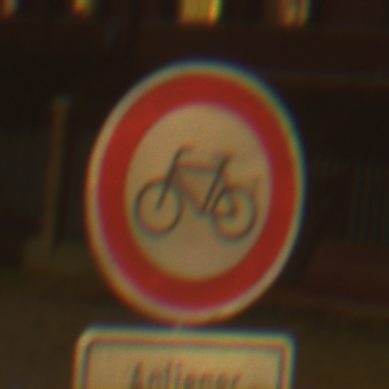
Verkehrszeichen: VerbotRadverkehr
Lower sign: PersonengruppenFrei2
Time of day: Night
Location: Outdoor (Urban)
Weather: Clear
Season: NotSpecified
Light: Artificial